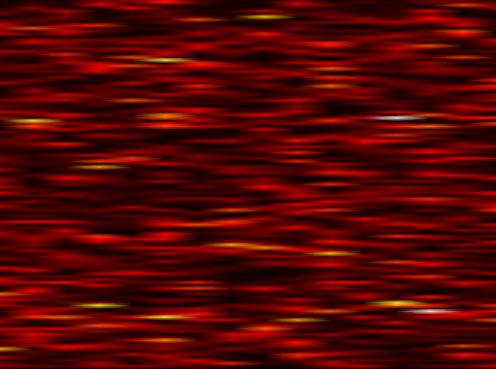
Label: OFDM